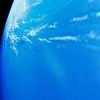
Label: water